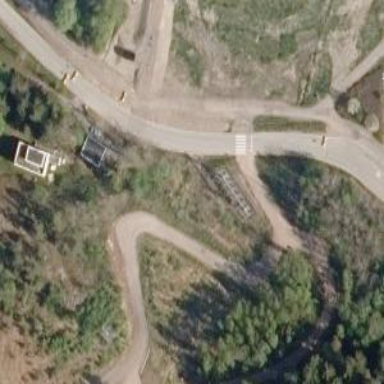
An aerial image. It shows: Uncontrolled zebra crossing on the road.